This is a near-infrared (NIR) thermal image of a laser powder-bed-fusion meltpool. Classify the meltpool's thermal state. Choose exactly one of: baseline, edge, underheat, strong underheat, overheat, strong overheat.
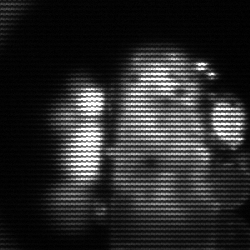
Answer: strong underheat